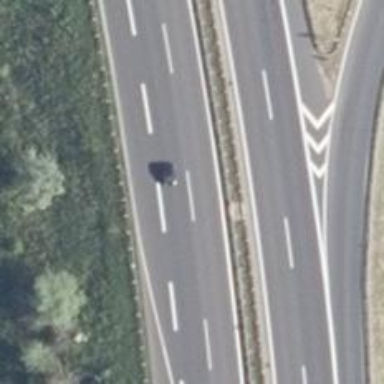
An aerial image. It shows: This is trunk highway with motorroad.